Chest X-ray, AP view. Patient: 24 years old, sex M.
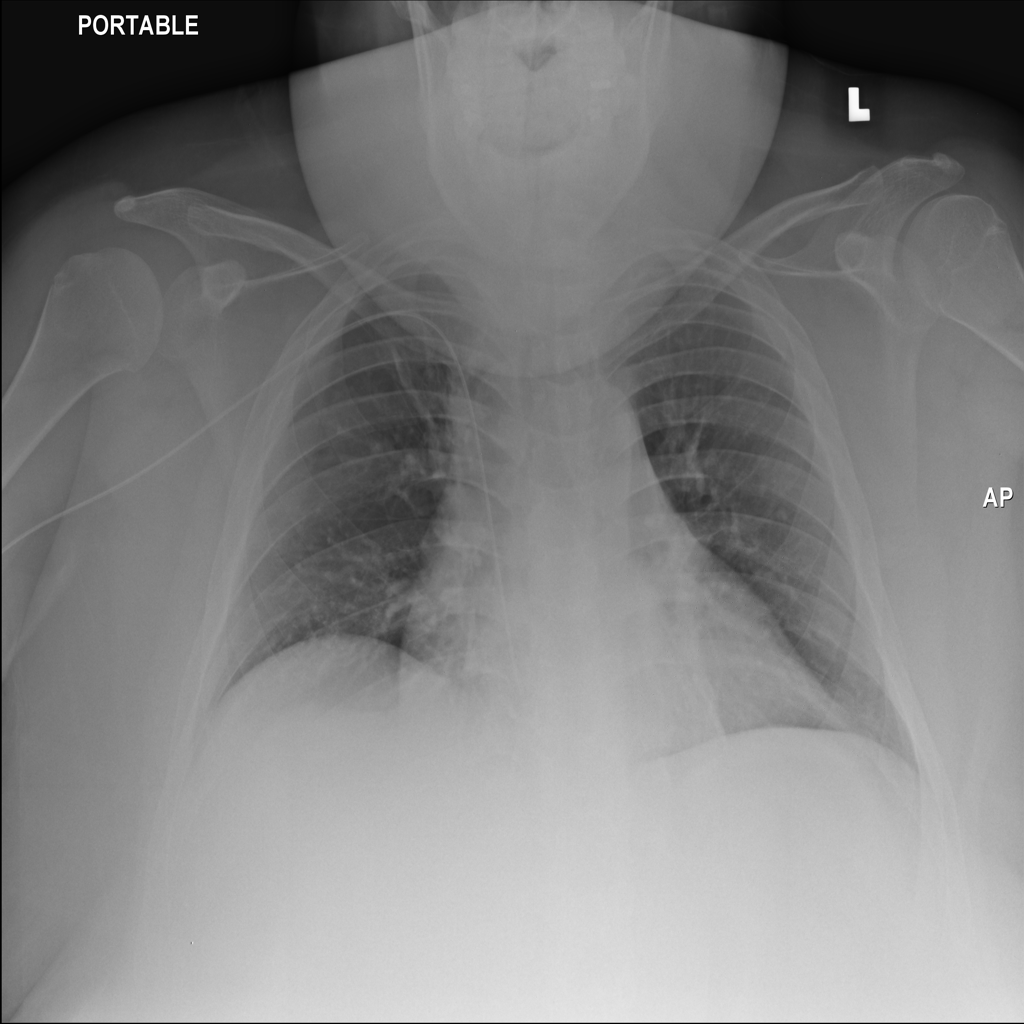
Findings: No Finding